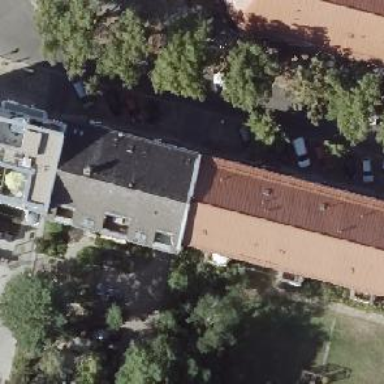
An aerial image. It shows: Gabled roof on building that houses apartments.